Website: crate-barrel
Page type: payment
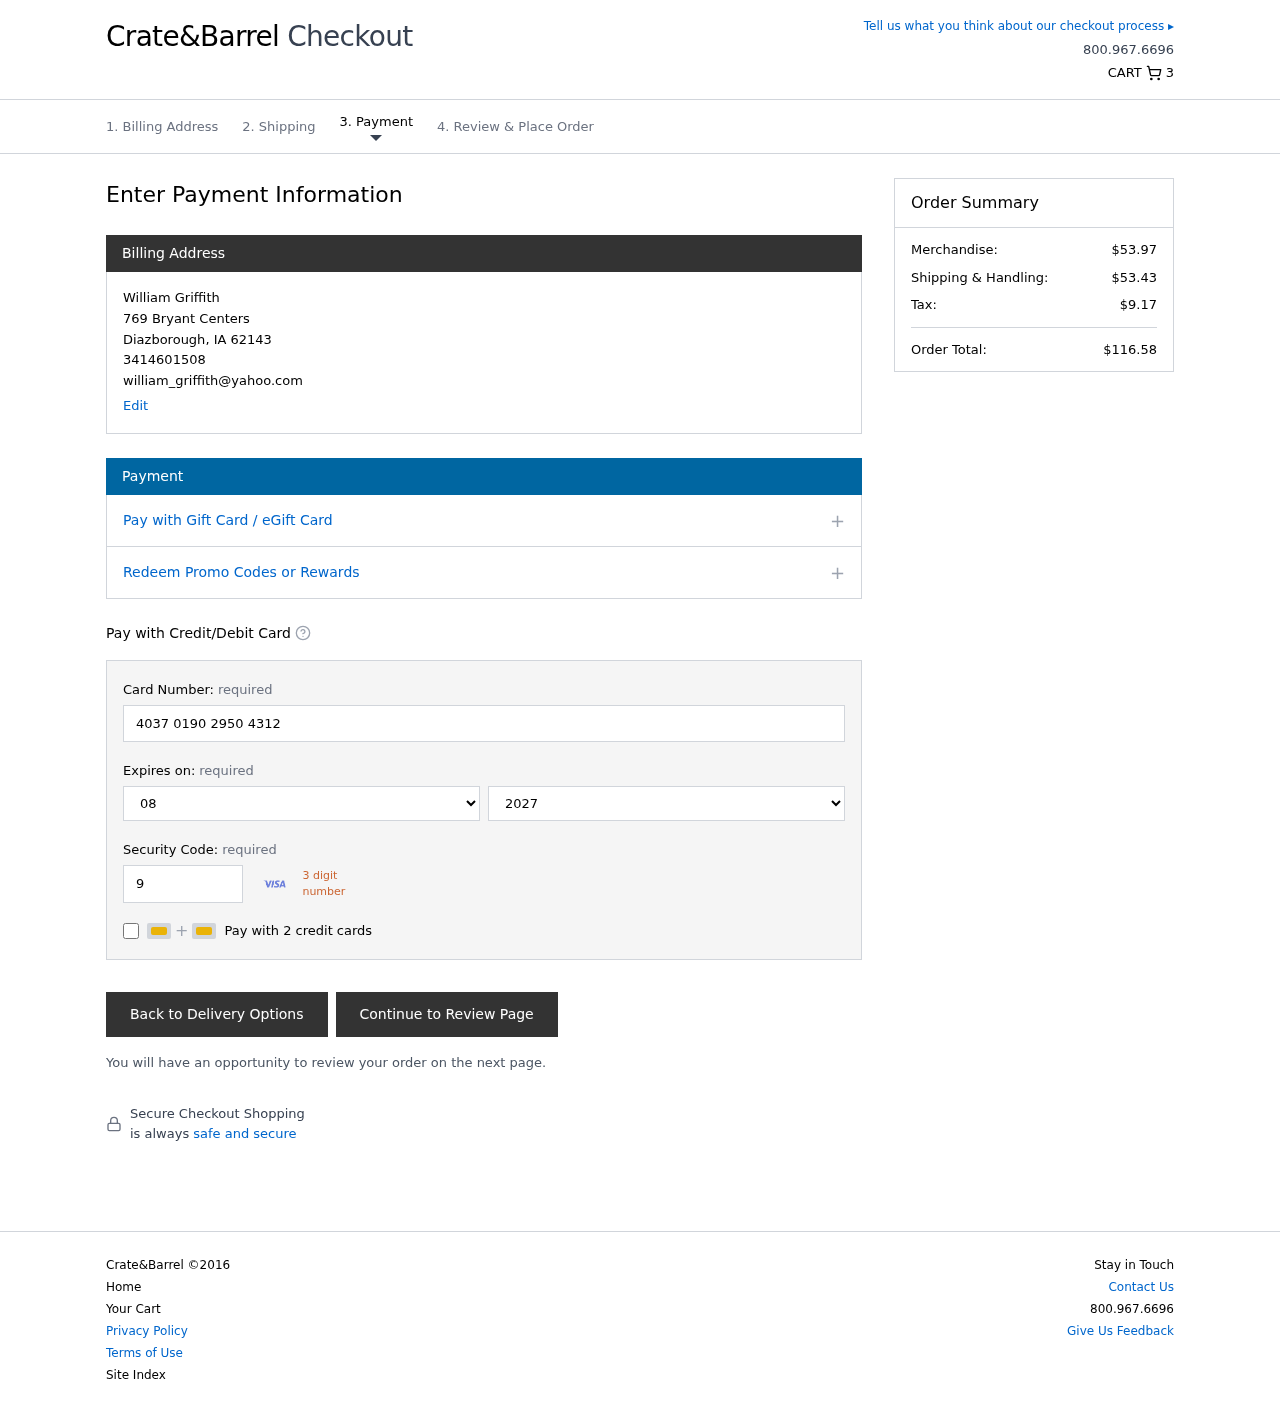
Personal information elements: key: PII_CARD_CVV
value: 943
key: PII_CARD_EXPIRY_MONTH
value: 08
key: PII_CARD_EXPIRY_YEAR
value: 27
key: PII_CARD_NUMBER
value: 4037 0190 2950 4312
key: PII_CITY
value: Diazborough
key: PII_EMAIL
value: william_griffith@yahoo.com
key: PII_FULLNAME
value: William Griffith
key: PII_PHONE
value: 3414601508
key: PII_POSTCODE
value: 62143
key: PII_STATE_ABBR
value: IA
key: PII_STREET
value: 769 Bryant Centers
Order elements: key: ORDER_NUM_ITEMS
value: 3
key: ORDER_SUBTOTAL
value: $53.97
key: ORDER_SHIPPING_COST
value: $53.43
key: ORDER_TAX
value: $9.17
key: ORDER_TOTAL
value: $116.58